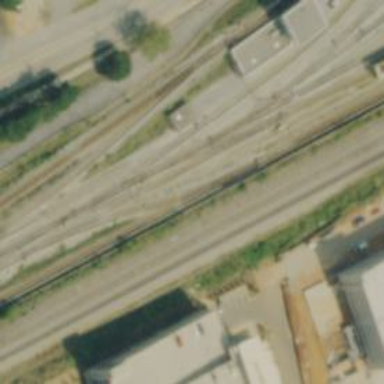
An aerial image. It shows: Electrified rail service yard.